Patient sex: M
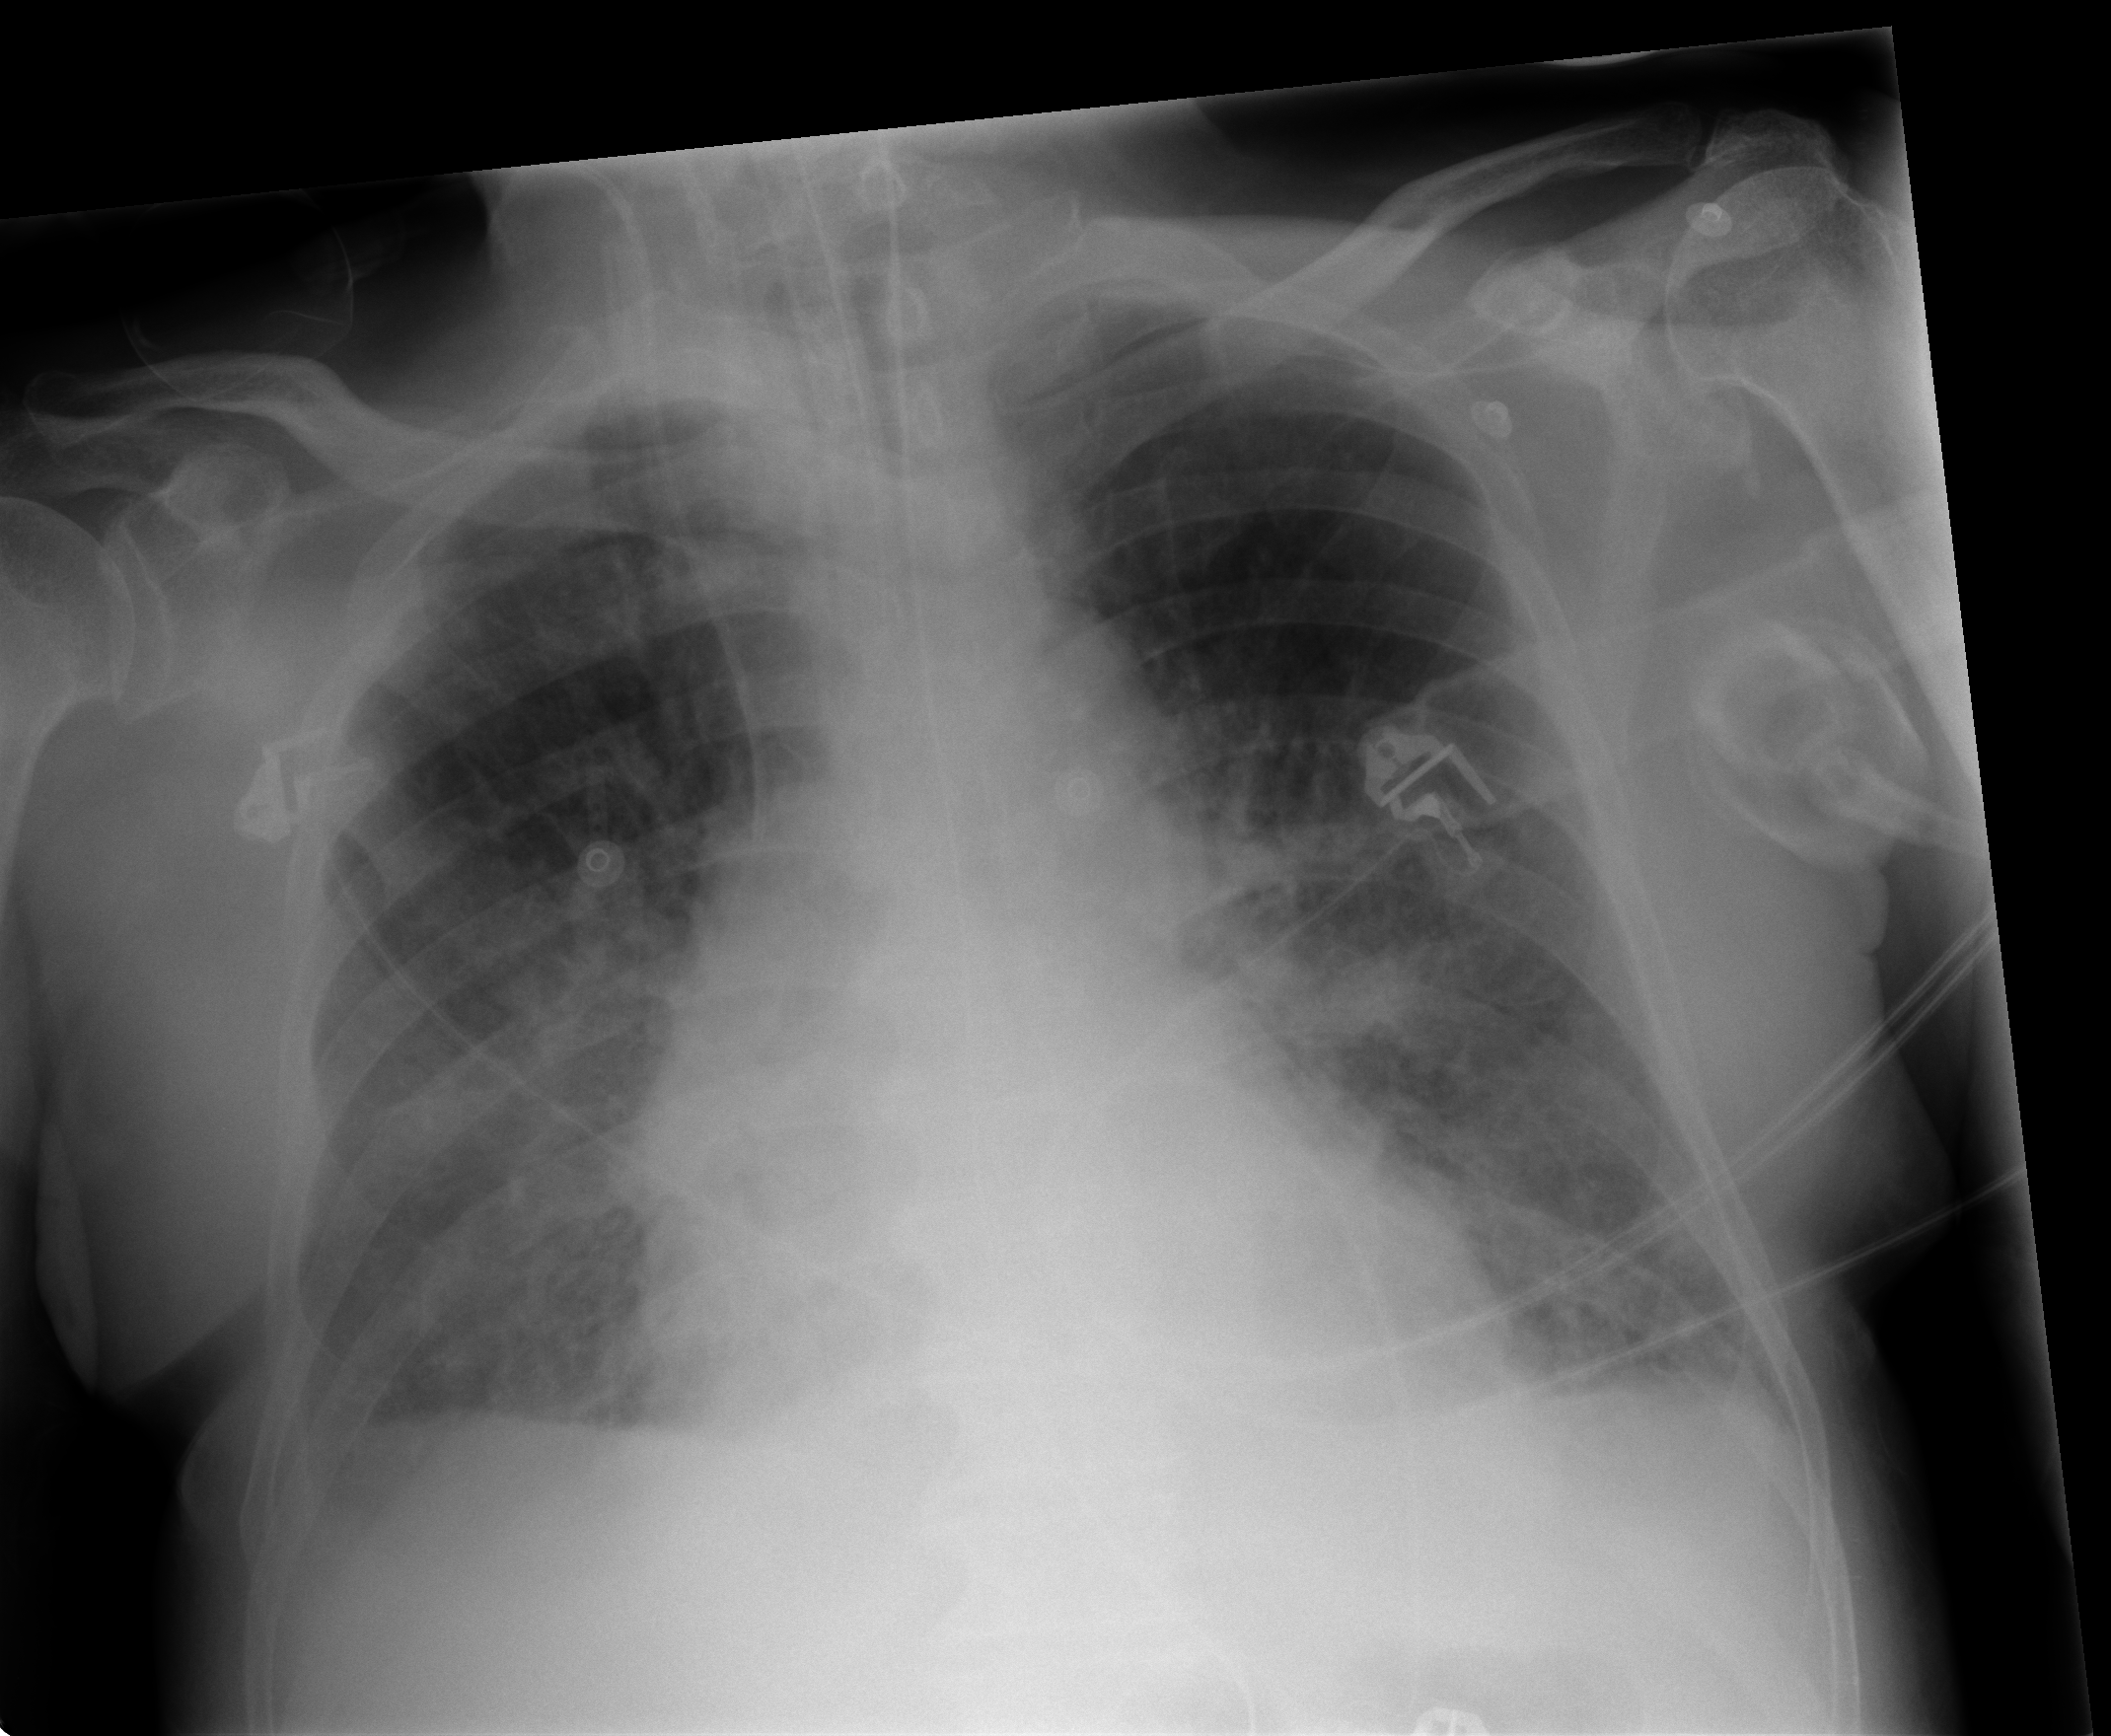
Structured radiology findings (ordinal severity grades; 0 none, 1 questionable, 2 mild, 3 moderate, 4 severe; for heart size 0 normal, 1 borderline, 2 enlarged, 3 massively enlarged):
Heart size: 2
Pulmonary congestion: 3
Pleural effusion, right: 1
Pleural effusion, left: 2
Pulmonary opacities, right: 3
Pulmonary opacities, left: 3
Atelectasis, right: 2
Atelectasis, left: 2